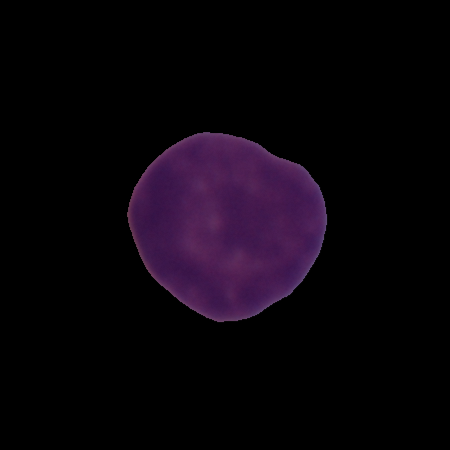
Label: healthy